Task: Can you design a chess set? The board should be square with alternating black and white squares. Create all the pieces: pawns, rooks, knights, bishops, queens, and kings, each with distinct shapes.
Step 2185:
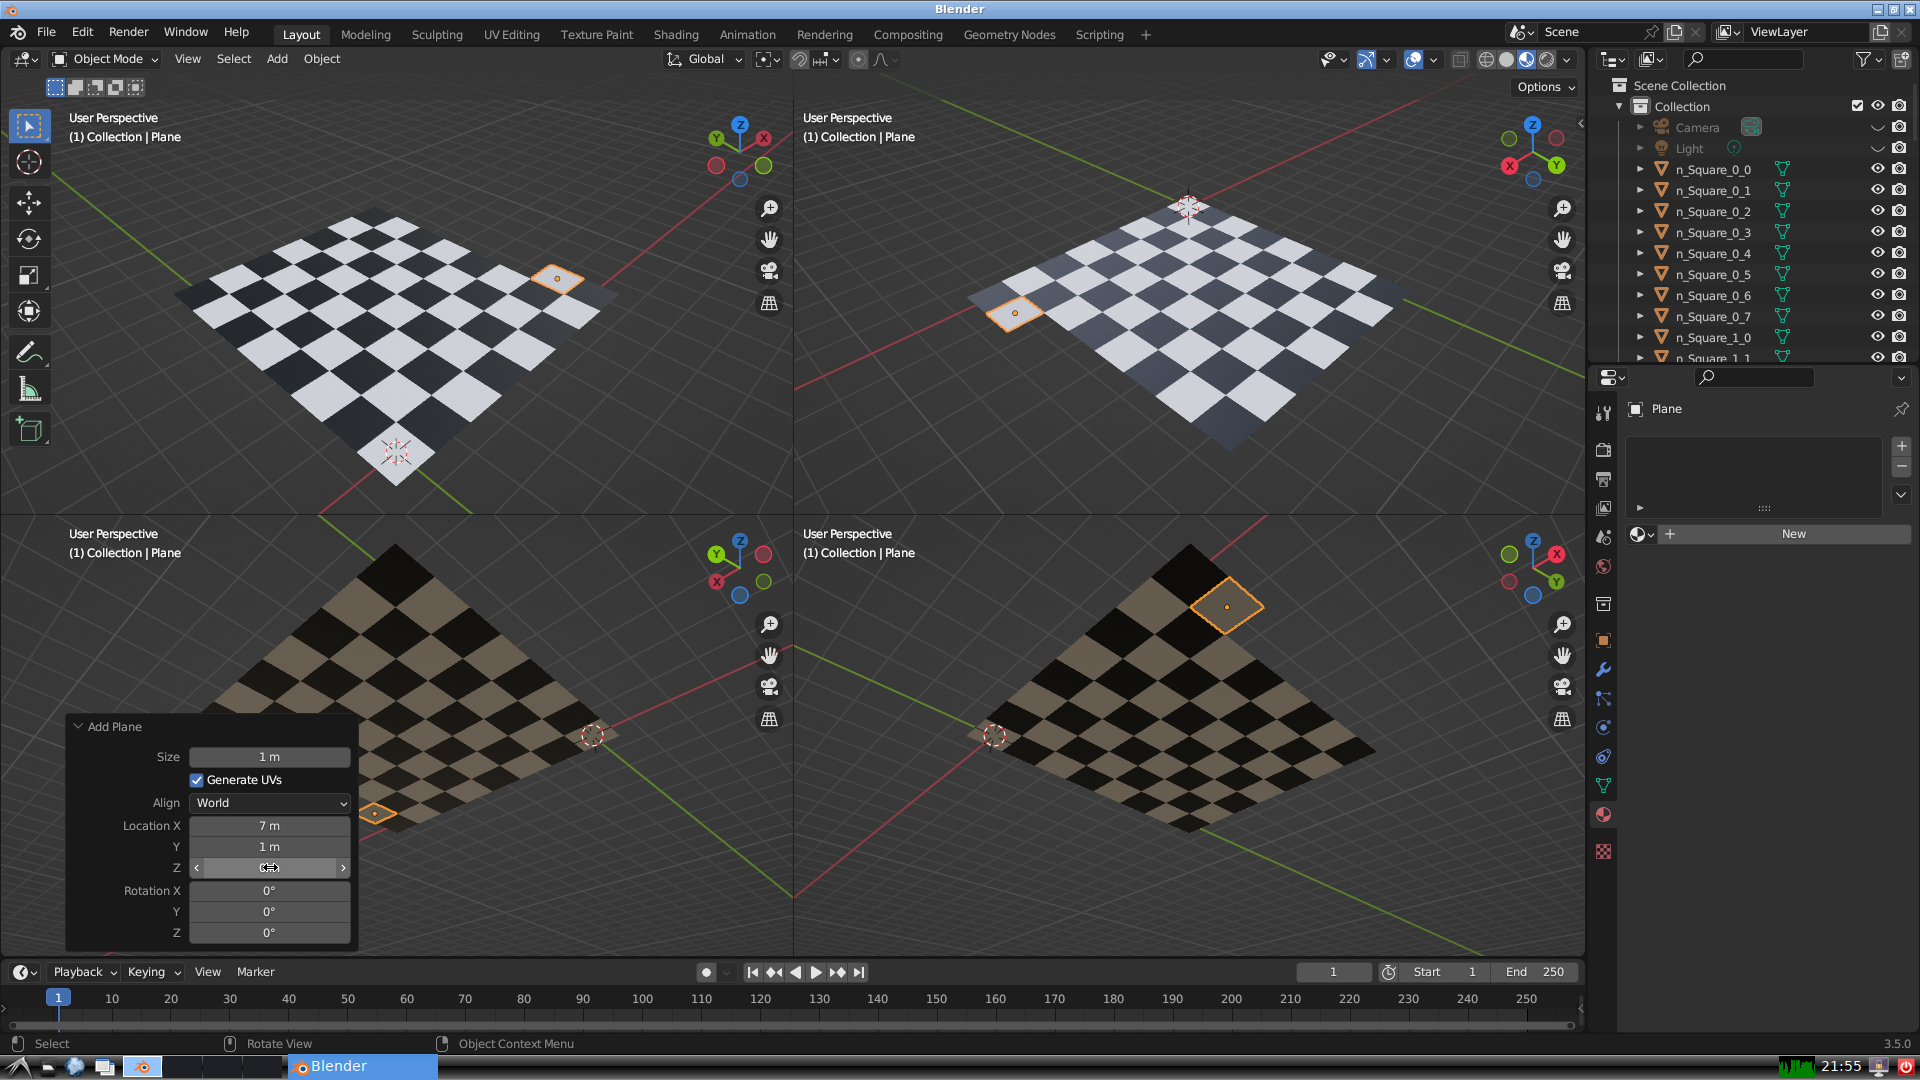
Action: {"mouse_move": [960, 540]}